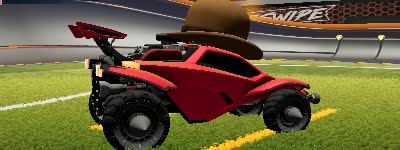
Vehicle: octane